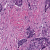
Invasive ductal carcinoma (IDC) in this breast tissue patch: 1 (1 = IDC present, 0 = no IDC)